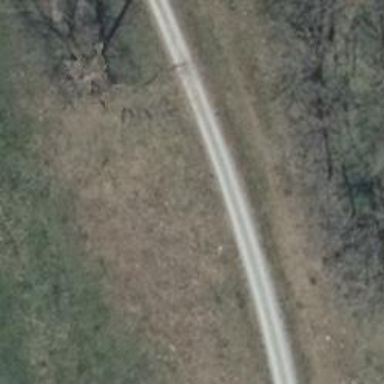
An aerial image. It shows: Gravel track with grade3 tracktype and embankment.